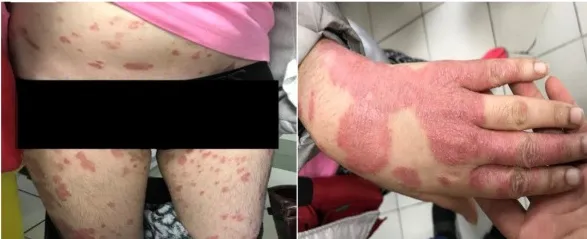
Extensive skin lesions of plaque psoriasis, which coalesce to cover almost the whole of the body surface (Case 3).
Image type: medical_photograph (skin_photograph)